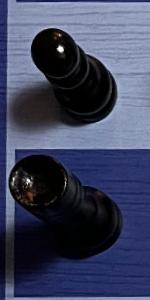
Label: Rook_Black